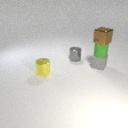
small green rubber cylinder above small gray rubber cube